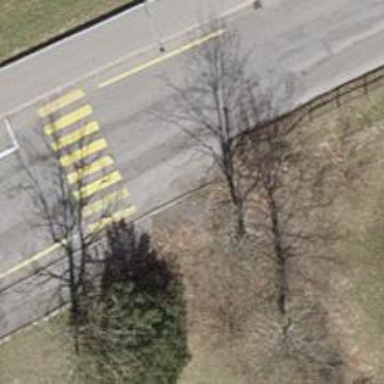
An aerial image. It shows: Set of steps on the road.